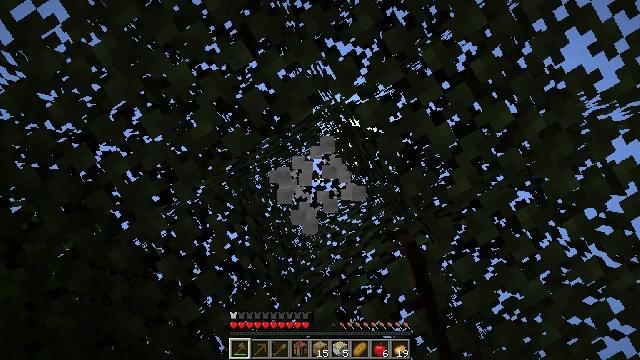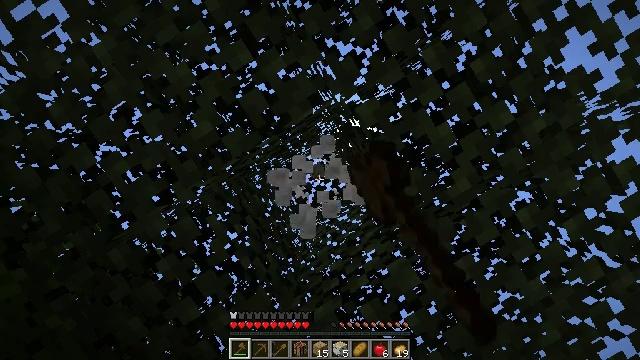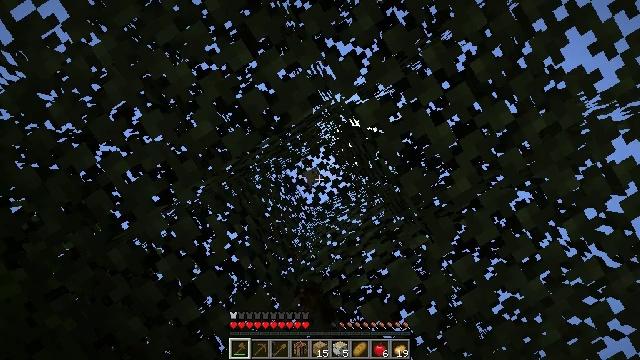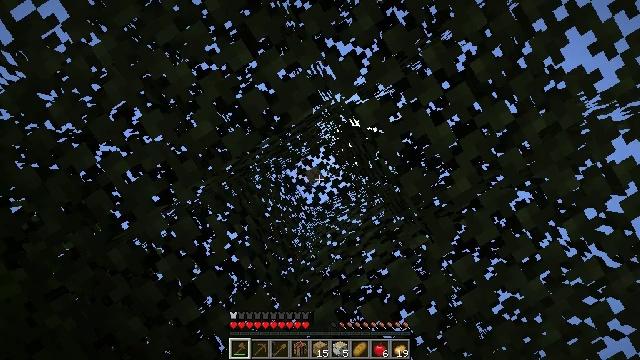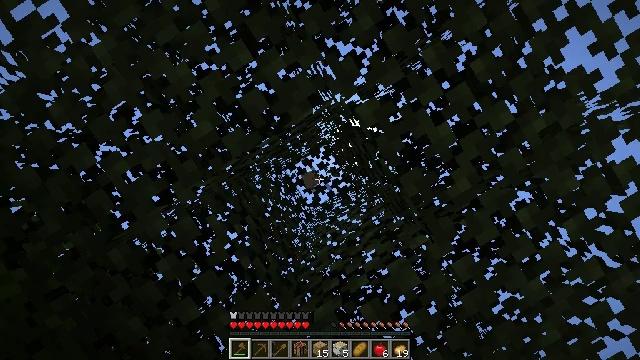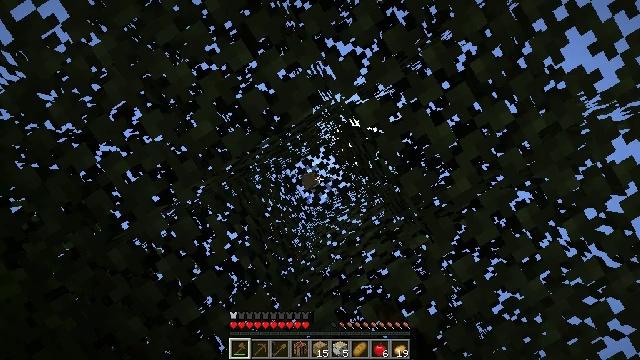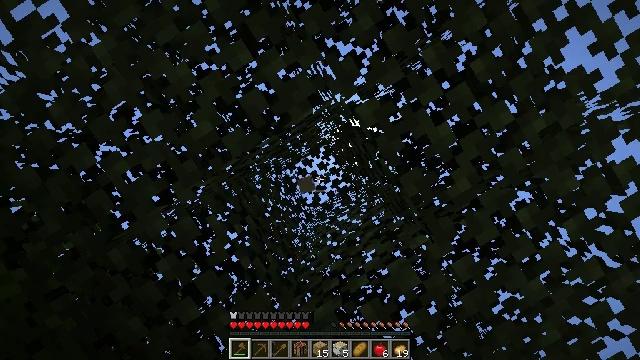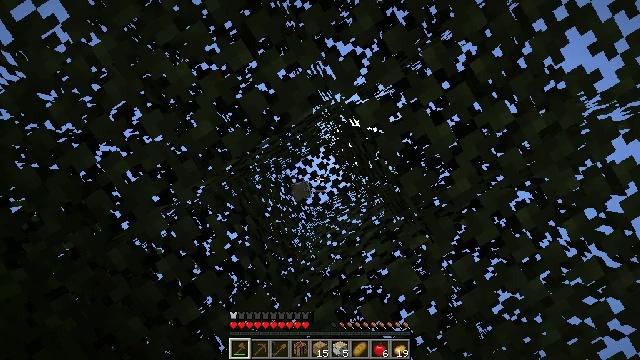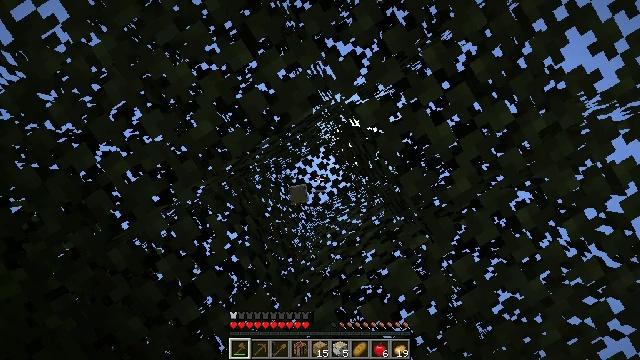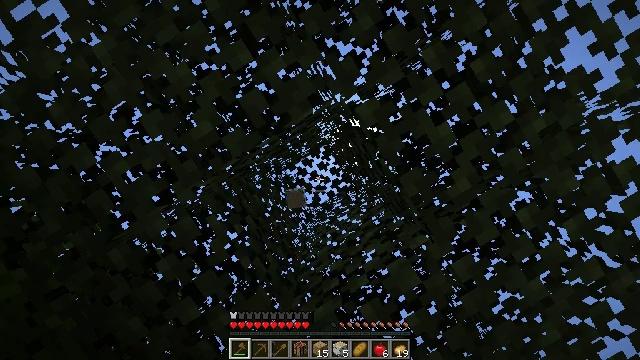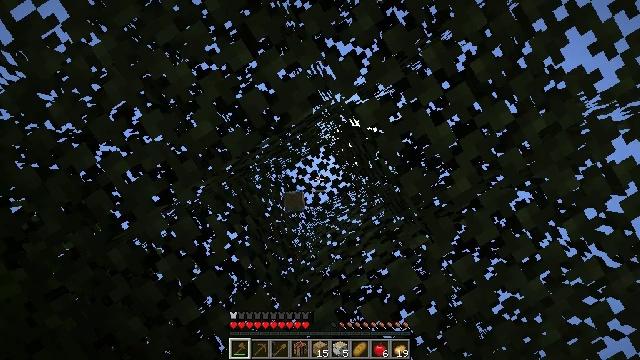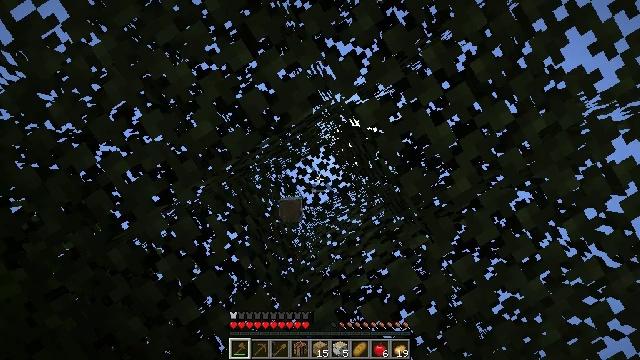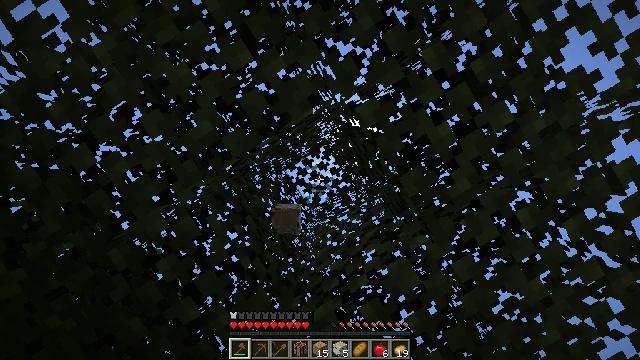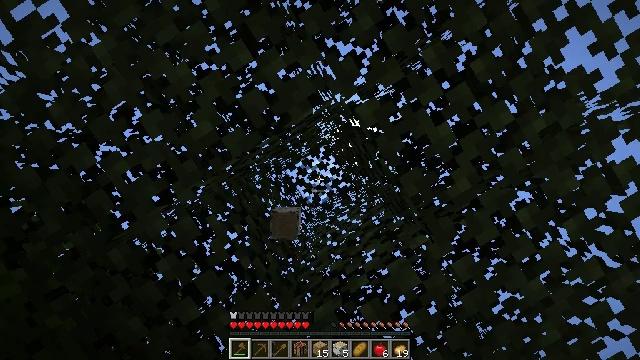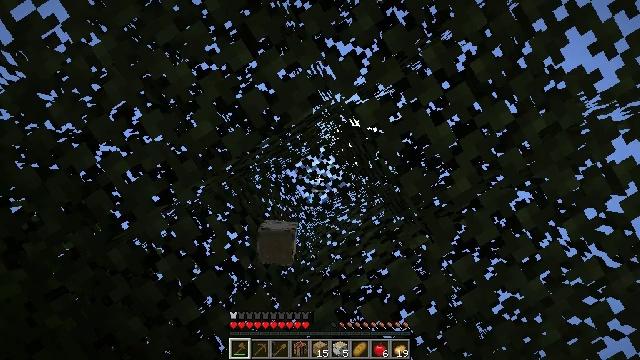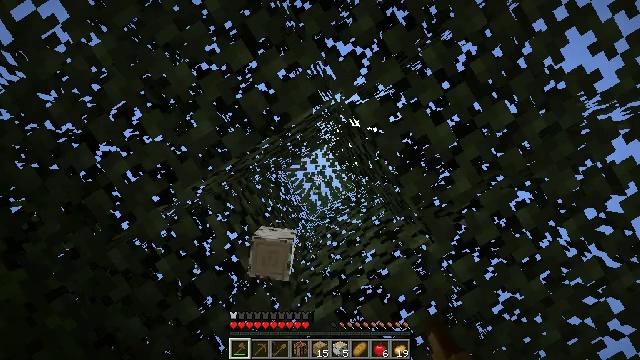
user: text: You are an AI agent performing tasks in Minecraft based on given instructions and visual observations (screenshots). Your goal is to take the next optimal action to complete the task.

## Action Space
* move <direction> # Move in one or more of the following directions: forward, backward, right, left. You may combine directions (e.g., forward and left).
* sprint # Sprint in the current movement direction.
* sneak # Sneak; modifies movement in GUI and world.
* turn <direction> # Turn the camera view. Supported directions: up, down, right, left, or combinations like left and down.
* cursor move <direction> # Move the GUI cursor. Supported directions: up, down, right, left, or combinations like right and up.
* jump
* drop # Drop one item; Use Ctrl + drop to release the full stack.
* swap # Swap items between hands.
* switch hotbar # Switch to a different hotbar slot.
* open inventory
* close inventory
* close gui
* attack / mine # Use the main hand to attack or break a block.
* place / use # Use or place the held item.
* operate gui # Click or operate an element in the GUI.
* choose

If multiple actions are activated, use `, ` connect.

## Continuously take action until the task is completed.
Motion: motion action
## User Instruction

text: Remove birch leaves from trees.
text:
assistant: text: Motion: attack / mine
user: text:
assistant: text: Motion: attack / mine
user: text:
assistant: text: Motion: attack / mine
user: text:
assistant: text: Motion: attack / mine
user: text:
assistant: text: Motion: attack / mine
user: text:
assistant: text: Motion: no_op
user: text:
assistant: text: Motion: no_op
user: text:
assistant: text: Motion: no_op
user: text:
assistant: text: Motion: no_op
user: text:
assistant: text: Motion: attack / mine
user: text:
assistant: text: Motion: attack / mine
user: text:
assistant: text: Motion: attack / mine
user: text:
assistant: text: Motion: attack / mine
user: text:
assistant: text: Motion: attack / mine
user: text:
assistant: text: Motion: attack / mine
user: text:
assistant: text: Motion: attack / mine
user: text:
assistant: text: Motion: attack / mine
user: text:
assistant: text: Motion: attack / mine
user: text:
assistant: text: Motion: attack / mine
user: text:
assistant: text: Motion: attack / mine
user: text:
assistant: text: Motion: attack / mine